Question: How to reproduce this sort of underline behind the text ABC using spans and css?

I have been able to do underline the text with nested 'span' and colored 'border-bottom', but cannot get it the image and the text base line.'''
<p style='font-size:100px'><span style='border-bottom:30px red solid'><span>A</span></span><span style='border-bottom:60px red solid'><span>B</span></span><span style='border-bottom:90px red solid'><span>C</span></span>
'''
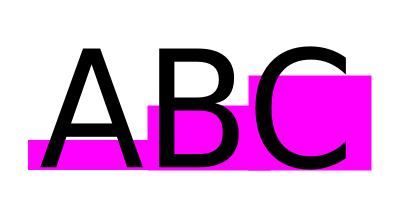
Answer: Another possibility:
'''
p {
font-size: 100px;
font-family: arial;
}
span {
padding: 0 10px;
box-shadow: inset 0 -0.4em 0 0 magenta;
}
span:nth-child(2) {
box-shadow: inset 0 -0.55em 0 0 magenta;
}
span:nth-child(3) {
box-shadow: inset 0 -0.7em 0 0 magenta;
}
'''
'''
<p>
<span>A</span><span>B</span><span>C</span>
</p>
'''